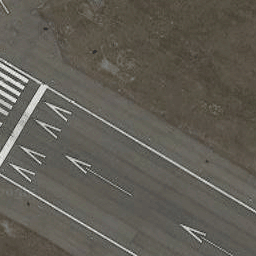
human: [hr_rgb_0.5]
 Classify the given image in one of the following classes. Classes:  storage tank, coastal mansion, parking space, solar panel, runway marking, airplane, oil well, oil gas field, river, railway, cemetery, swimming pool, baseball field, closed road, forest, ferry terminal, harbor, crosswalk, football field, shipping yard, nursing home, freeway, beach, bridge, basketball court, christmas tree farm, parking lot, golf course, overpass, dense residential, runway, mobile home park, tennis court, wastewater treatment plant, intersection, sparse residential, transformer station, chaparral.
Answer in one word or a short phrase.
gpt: runway